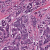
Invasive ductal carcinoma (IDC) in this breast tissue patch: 1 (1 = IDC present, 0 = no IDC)